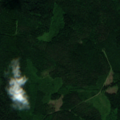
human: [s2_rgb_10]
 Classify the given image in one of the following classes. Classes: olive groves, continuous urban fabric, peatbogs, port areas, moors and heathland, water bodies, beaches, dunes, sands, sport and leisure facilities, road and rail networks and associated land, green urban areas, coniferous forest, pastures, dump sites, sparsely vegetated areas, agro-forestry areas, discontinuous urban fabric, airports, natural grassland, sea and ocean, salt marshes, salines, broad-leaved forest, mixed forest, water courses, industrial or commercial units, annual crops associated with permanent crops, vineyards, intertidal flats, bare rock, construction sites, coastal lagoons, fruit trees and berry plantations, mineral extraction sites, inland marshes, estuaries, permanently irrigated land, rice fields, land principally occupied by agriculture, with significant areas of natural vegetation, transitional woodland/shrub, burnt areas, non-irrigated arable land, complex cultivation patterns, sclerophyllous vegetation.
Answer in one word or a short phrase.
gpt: coniferous forest, mixed forest